Interaction volume radius: 10 \u00c5
Interaction volume height: 10 \u00c5
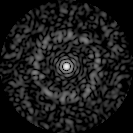
Disorder parameter: 0.8494